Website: macys
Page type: cart
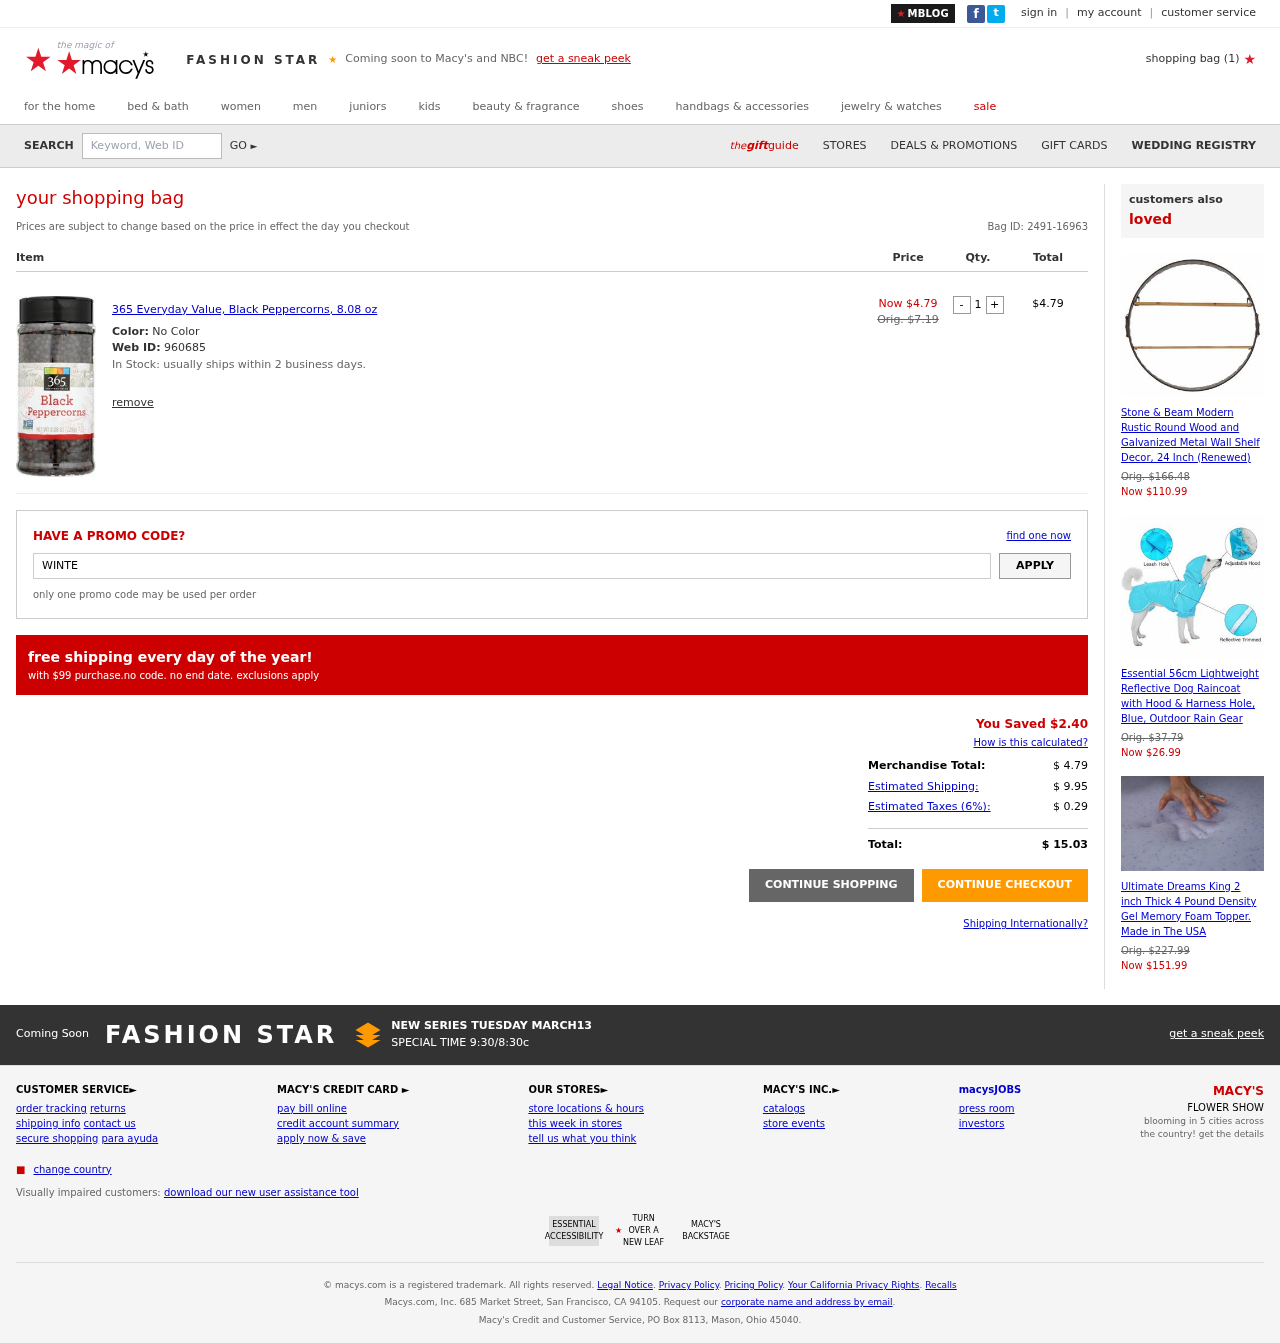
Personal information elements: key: PII_PROMO_CODE
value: WINTER92
Product elements: key: PRODUCT1_NAME
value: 365 Everyday Value, Black Peppercorns, 8.08 oz
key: PRODUCT1_PRICE
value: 4.79
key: PRODUCT1_QUANTITY
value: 1
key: PRODUCT2_NAME
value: Stone & Beam Modern Rustic Round Wood and Galvanized Metal Wall Shelf Decor, 24 Inch (Renewed)
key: PRODUCT2_PRICE
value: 110.99
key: PRODUCT3_NAME
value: Essential 56cm Lightweight Reflective Dog Raincoat with Hood & Harness Hole, Blue, Outdoor Rain Gear
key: PRODUCT3_PRICE
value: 26.99
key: PRODUCT4_NAME
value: Ultimate Dreams King 2 inch Thick 4 Pound Density Gel Memory Foam Topper. Made in The USA
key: PRODUCT4_PRICE
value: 151.99
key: PRODUCT1_SKU
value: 960685
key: PRODUCT1_ORIGINAL_PRICE
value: Orig. $7.19
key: PRODUCT1_TOTAL
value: $4.79
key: PRODUCT2_ORIGINAL_PRICE
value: Orig. $166.48
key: PRODUCT3_ORIGINAL_PRICE
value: Orig. $37.79
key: PRODUCT4_ORIGINAL_PRICE
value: Orig. $227.99
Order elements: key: ORDER_NUM_ITEMS
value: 1
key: ORDER_ID
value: Bag ID: 2491-16963
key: ORDER_SAVINGS
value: $2.40
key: ORDER_SUBTOTAL
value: $ 4.79
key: ORDER_SHIPPING_COST
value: $ 9.95
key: ORDER_TAX
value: $ 0.29
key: ORDER_TOTAL
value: $ 15.03